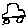
Label: car